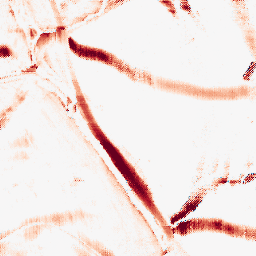
Category: morphological
Decomposition family: morphological_rect
Decomposition parameters: operation: opening
width: 20
height: 20
Upsampling method: regularized
Upsampling parameters: scale: 4
lambda_reg: 0.1
Upsampling scale: 4